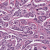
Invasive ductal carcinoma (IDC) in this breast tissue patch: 1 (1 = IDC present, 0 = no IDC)